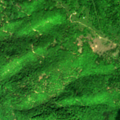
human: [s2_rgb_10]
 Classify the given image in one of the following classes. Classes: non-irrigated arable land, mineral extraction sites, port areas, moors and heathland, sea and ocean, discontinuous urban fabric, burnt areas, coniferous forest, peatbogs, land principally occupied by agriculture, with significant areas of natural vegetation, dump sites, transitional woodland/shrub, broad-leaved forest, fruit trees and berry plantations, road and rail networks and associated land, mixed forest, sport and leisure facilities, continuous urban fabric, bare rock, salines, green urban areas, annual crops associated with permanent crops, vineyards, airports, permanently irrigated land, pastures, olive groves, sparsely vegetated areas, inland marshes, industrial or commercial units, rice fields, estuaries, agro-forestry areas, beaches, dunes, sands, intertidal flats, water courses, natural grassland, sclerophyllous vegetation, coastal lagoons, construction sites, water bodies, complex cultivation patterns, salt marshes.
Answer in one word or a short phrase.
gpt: broad-leaved forest, transitional woodland/shrub